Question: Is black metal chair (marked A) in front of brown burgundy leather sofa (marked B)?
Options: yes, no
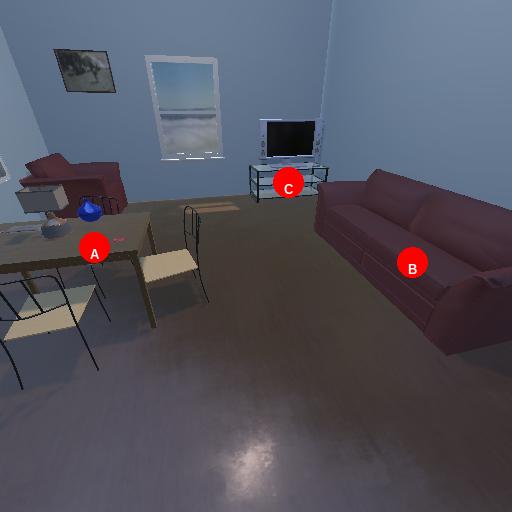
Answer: yes